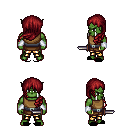
a pixel art fantasy rpg character, male body template, orc, green skin, leather chest armor, gold greaves, brunette left-swept hairstyle, white cloth bracers, black slippers, dagger, four views (front, back, left, right), 2x2 character sprite sheet, small pixel art, hard edges, no anti-aliasing